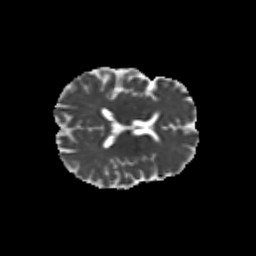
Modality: MD
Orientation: axial
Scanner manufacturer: siemens
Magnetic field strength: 3 T
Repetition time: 9.2 s
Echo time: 0.084 s